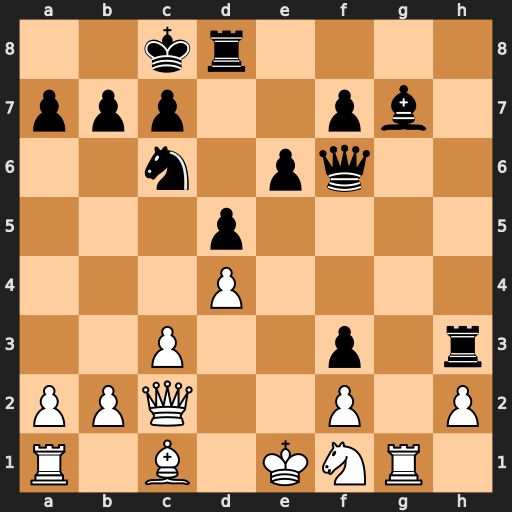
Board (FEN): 2kr4/ppp2pb1/2n1pq2/3p4/3P4/2P2p1r/PPQ2P1P/R1B1KNR1
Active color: w
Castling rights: Q
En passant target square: -
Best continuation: Bg5 Nxd4 cxd4 Qxd4 Bxd8